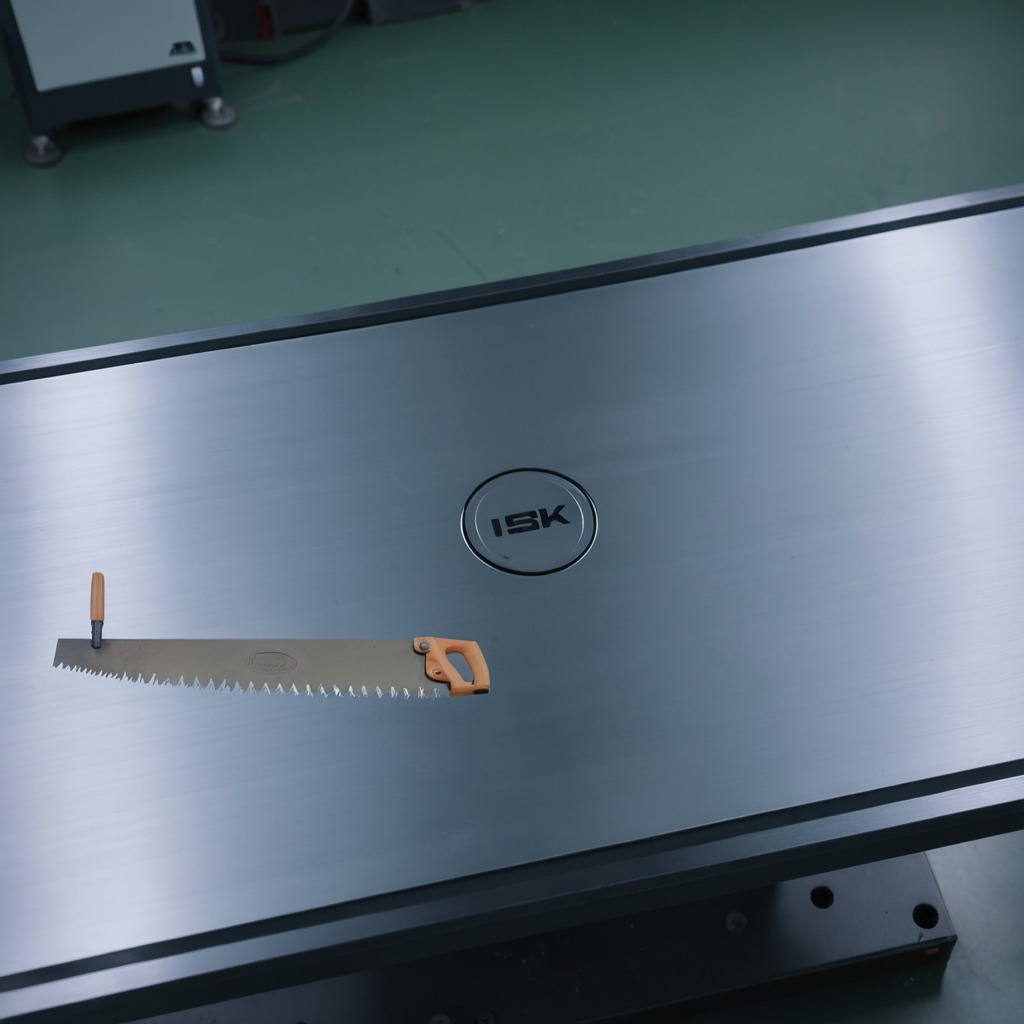
A metal saw is lying on a metal table in a machine shop under fluorescent lights.